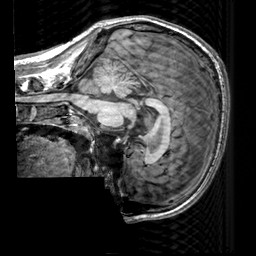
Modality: T1w
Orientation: sagittal
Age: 26
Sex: male
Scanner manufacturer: siemens
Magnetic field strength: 3 T
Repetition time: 2.3 s
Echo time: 0.00303 s